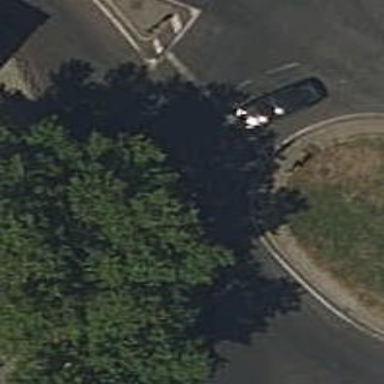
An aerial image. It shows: Tertiary road leading to roundabout.